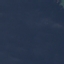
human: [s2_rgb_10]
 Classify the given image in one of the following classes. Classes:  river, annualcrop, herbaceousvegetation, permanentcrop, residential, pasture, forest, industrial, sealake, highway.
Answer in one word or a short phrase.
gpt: SeaLake